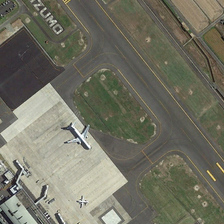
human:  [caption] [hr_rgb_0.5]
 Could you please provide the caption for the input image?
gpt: a plane is on the runway .

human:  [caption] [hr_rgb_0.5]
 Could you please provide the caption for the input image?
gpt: there are many lawns on both sides of the runway .

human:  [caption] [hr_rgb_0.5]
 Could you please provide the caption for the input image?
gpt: there are many lawns on both sides of the runway .

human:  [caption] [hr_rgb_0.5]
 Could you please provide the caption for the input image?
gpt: a plane is on the runway .

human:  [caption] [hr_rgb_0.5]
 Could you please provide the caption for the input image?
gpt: there are many lawns on both sides of the runway .